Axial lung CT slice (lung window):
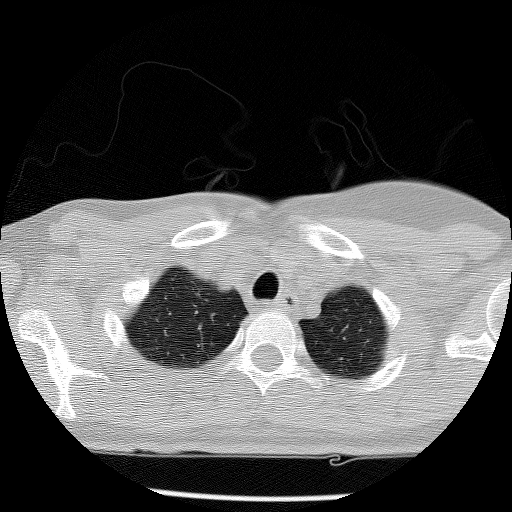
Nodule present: no